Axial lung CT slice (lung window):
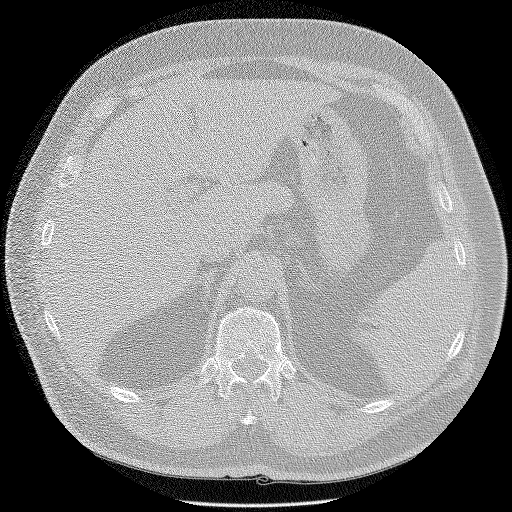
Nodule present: no